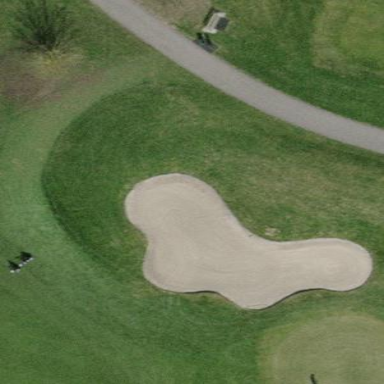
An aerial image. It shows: Golf bunker filled with sandy terrain.